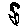
Label: flower